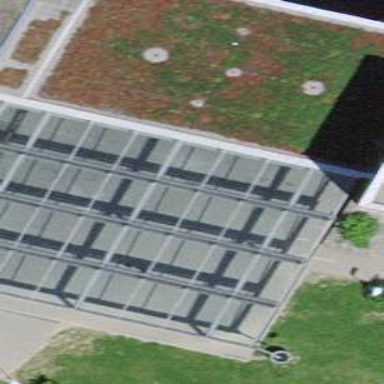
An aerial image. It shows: Close-up view of roof part of building.